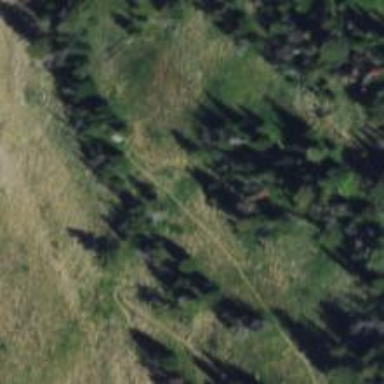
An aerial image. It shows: Trail path.